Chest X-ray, PA view. Patient: 44 years old, sex F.
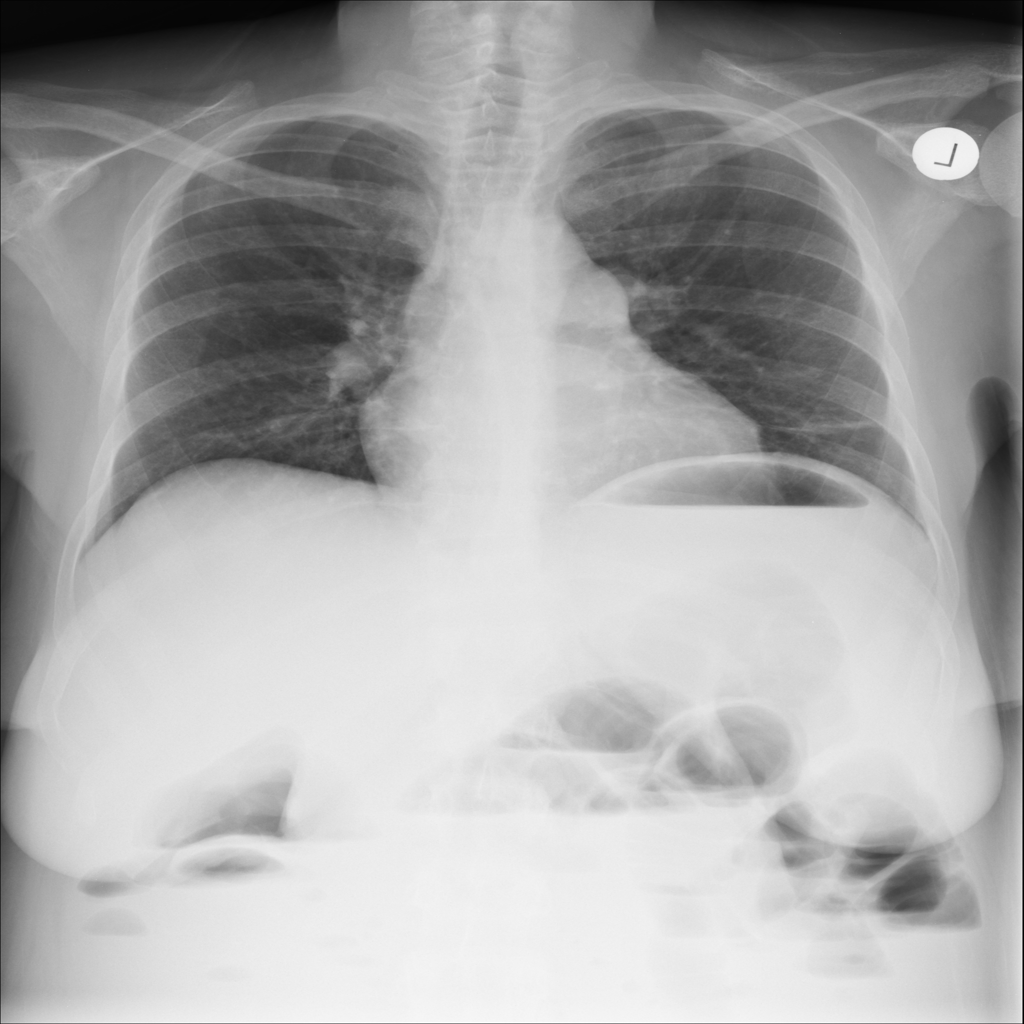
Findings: Atelectasis